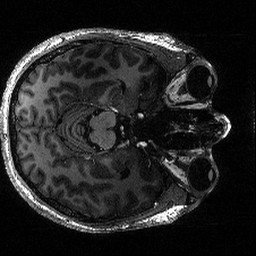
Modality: T1w
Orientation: axial
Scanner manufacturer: siemens
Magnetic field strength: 6.98 T
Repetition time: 2.82 s
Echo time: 0.00282 s